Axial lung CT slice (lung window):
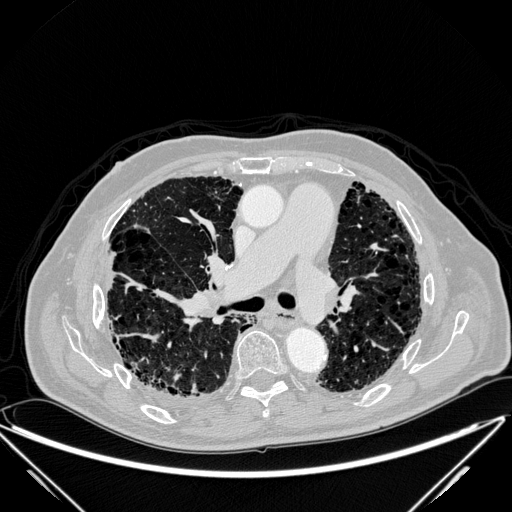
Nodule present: no